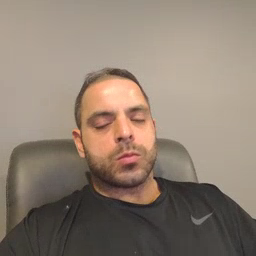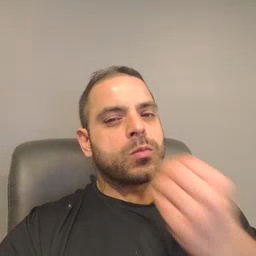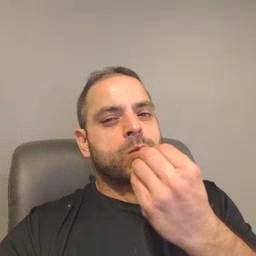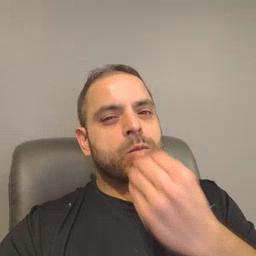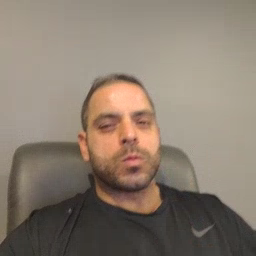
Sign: food